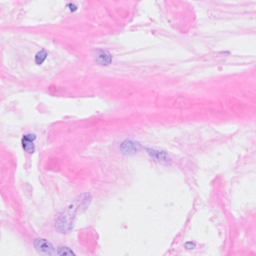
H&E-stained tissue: Breast